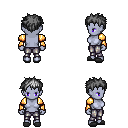
a pixel art fantasy rpg character, female body template, dark elf, purple skin, gold arm armor, metal pants, gray bedhead hairstyle, gray slippers, four views (front, back, left, right), 2x2 character sprite sheet, small pixel art, hard edges, no anti-aliasing